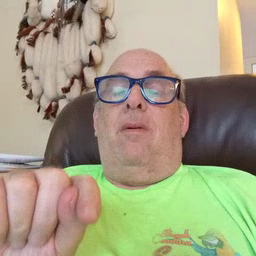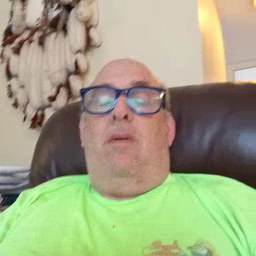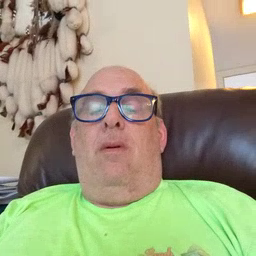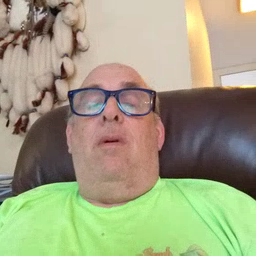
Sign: feet